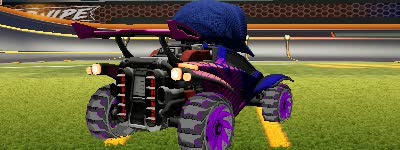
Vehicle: octane